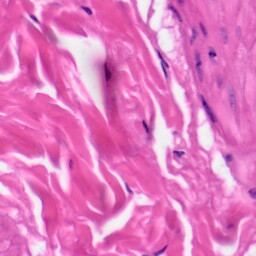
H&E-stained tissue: Skin